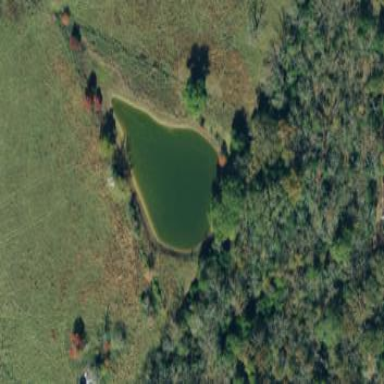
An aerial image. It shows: Serene pond surrounded by nature.